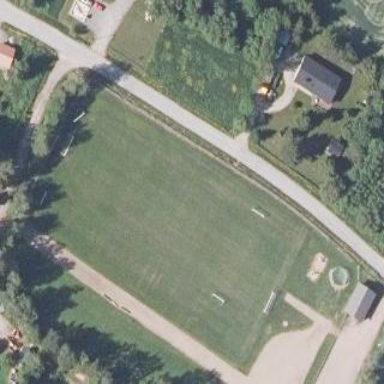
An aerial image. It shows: Athletics pitch designated for leisure land.